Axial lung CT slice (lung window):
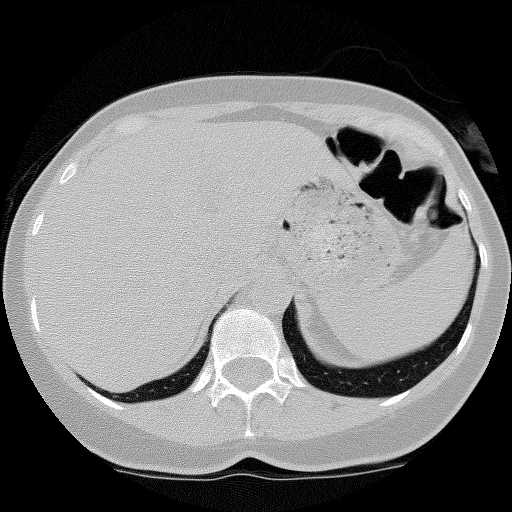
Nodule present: no